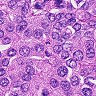
Metastatic tissue present: yes